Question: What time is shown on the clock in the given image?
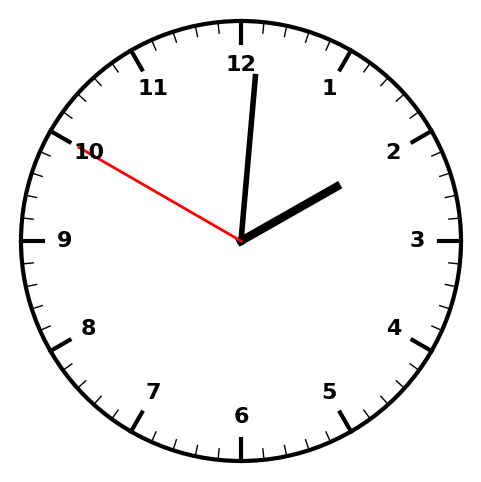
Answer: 02:00:50